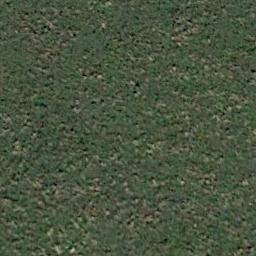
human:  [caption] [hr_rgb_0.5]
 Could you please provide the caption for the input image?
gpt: The entire image is dominated by grass .

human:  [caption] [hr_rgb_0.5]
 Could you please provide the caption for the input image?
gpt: This meadow has different sparsity in different places .

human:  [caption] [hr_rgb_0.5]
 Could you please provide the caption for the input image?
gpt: There is no grass in some parts of the meadow .

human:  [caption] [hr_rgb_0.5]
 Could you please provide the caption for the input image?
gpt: The meadow is consist of green grass and dry grass .

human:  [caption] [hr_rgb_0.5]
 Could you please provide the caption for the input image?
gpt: There are many rocks on the green meadow .